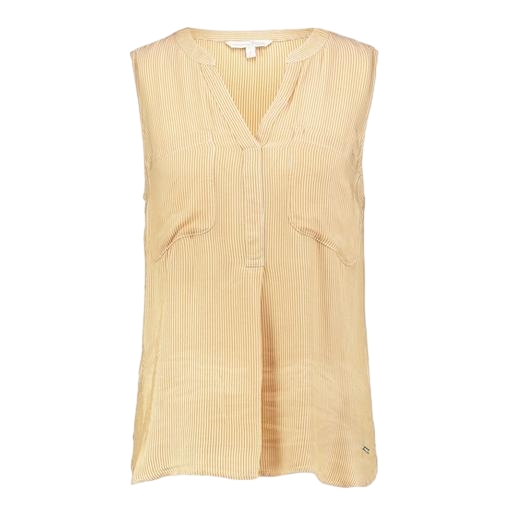
sleeveless light colored shirt, sleeveless shirt, beige tank, white background